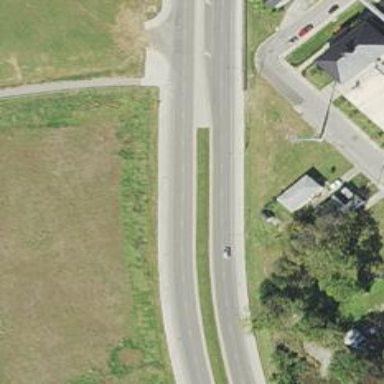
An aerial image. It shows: Primary road with asphalt surface.